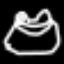
Label: frog